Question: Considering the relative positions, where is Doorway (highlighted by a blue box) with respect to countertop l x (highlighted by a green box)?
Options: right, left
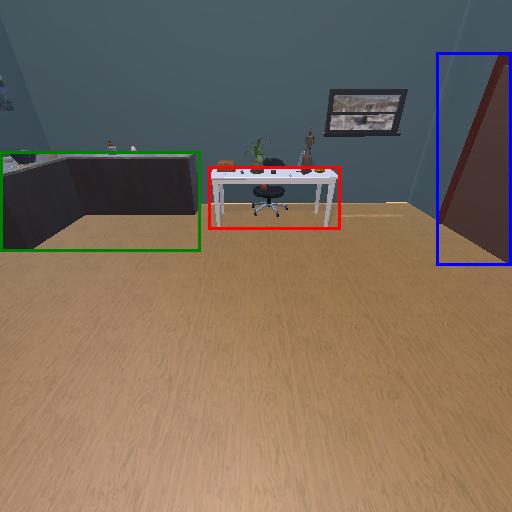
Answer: right